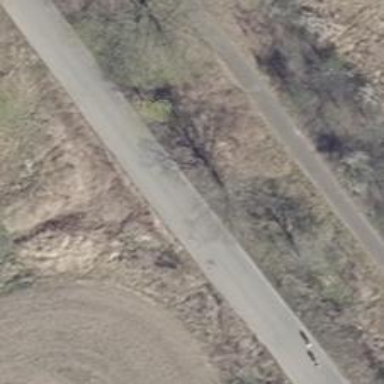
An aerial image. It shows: Culvert tunnel.